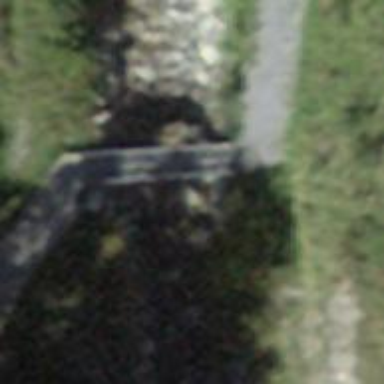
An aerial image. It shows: Path leading to bridge.